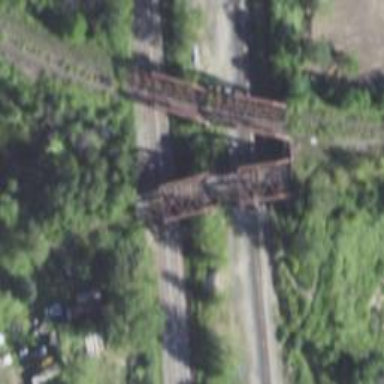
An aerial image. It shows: Abandoned railroad bridge.